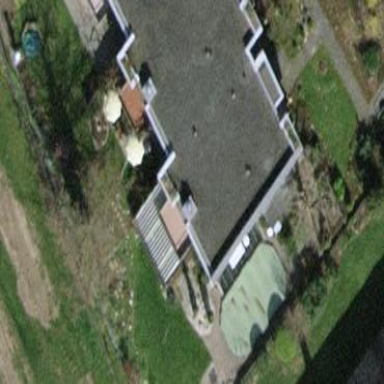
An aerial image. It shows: Terrace building.